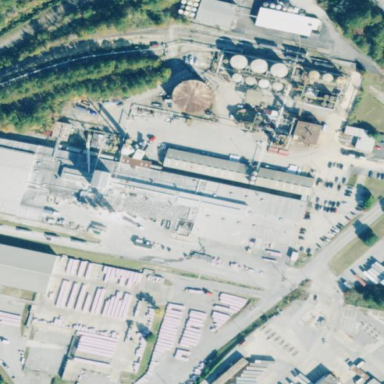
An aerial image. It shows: Industrial area featuring asphalt plant.